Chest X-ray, PA view. Patient: 64 years old, sex F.
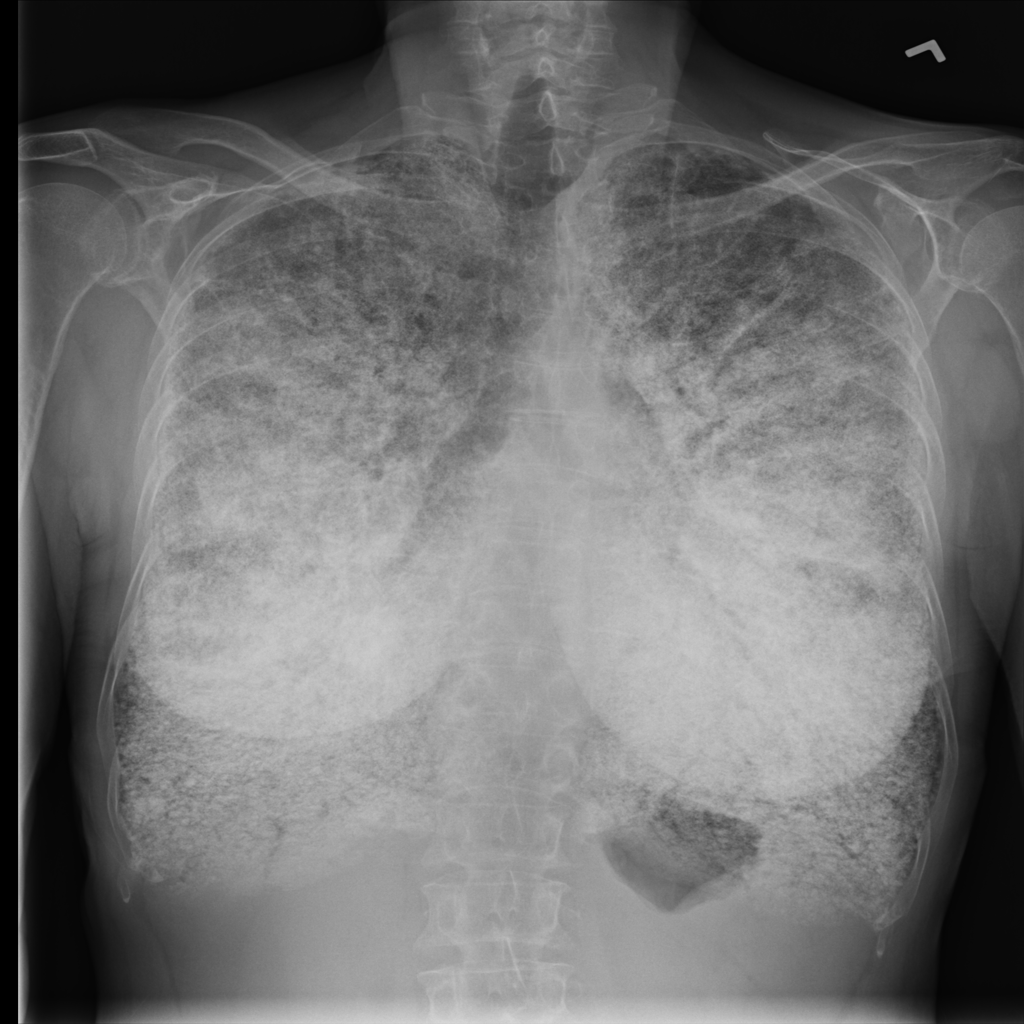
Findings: Nodule